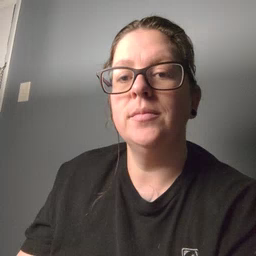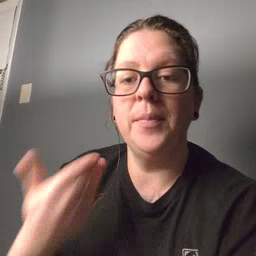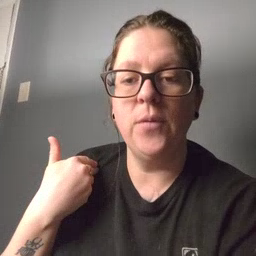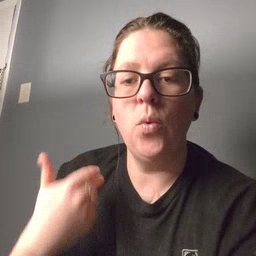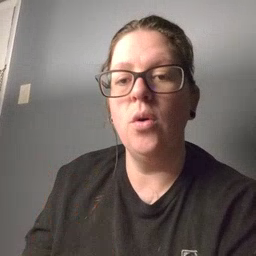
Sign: before